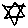
Label: star